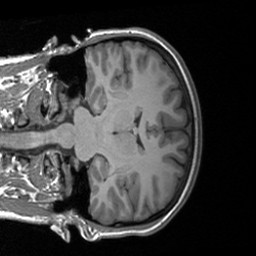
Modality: T1w
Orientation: coronal
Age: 24
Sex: female
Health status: healthy
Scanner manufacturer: siemens
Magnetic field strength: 3 T
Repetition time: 1.9 s
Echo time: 0.00226 s